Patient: sex F, age 76
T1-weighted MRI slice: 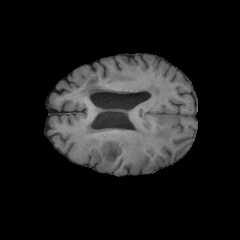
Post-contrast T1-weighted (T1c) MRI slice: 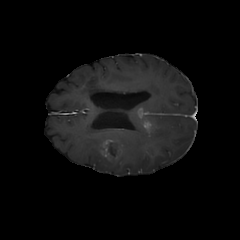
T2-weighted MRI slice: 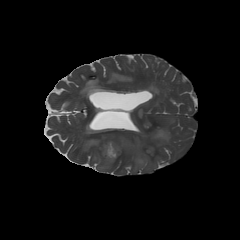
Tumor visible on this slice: yes
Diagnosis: Glioblastoma, IDH-wildtype
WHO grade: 4